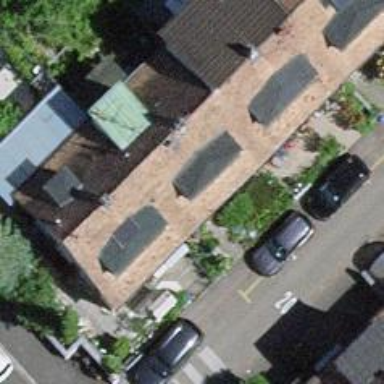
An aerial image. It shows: Terrace building.